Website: apple
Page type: payment
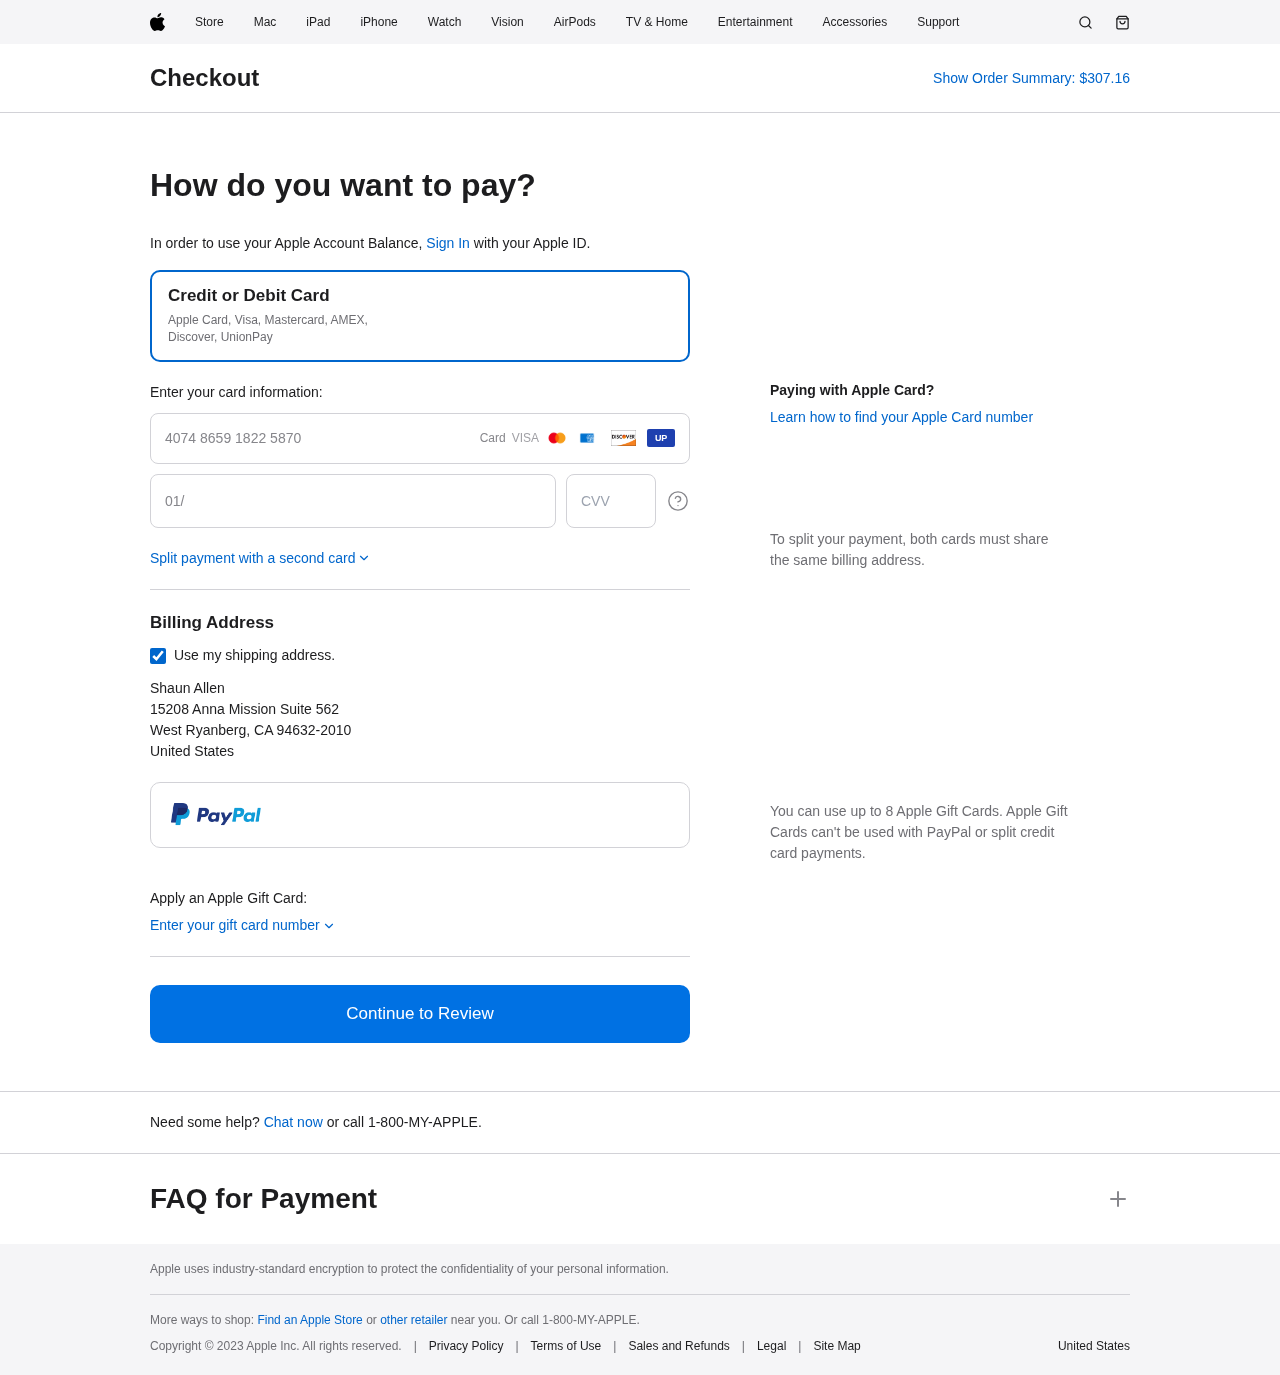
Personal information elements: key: PII_CARD_CVV
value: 458
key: PII_CARD_EXPIRY
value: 01/28
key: PII_CARD_NUMBER
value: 4074 8659 1822 5870
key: PII_COUNTRY
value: United States
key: PII_FULLNAME
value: Shaun Allen
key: PII_STREET
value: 15208 Anna Mission Suite 562
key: PII_CITY_STATE_ZIP
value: West Ryanberg, CA 94632-2010
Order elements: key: ORDER_TOTAL
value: $307.16